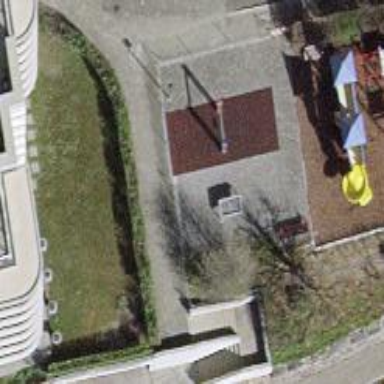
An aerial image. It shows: Playground featuring climbing frame.